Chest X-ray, PA view. Patient: 63 years old, sex M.
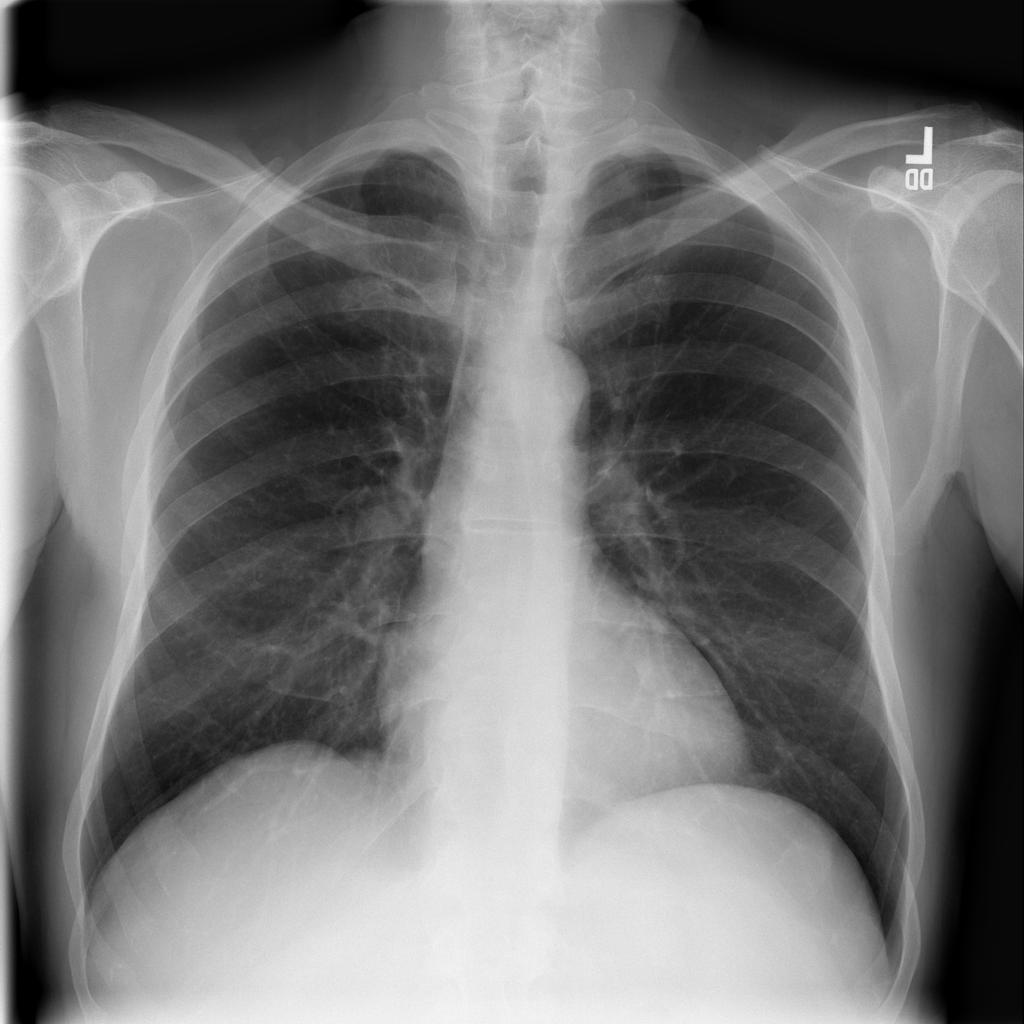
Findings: No Finding